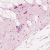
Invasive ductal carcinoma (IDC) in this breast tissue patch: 0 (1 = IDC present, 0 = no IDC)